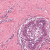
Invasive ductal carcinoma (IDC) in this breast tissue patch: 0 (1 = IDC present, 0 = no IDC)